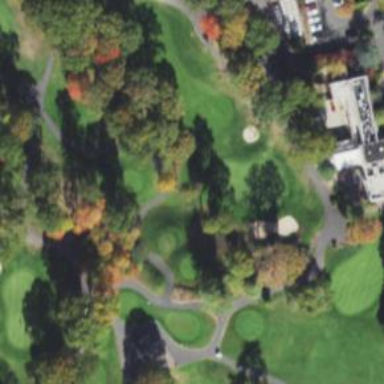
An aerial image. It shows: Pathway for golfing.